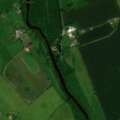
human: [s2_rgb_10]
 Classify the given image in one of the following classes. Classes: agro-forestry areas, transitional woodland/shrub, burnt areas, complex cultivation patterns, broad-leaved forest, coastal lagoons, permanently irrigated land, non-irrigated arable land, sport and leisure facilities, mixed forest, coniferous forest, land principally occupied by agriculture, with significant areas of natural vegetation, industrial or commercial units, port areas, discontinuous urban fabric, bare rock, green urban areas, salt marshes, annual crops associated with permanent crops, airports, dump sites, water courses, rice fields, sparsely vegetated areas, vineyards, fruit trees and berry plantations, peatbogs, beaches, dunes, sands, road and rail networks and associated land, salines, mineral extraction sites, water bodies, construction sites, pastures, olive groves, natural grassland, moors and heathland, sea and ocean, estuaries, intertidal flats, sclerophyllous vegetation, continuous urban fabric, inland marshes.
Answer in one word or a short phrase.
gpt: non-irrigated arable land, pastures, land principally occupied by agriculture, with significant areas of natural vegetation